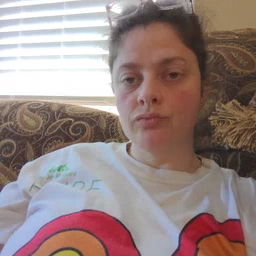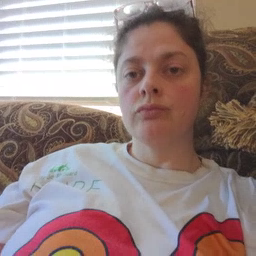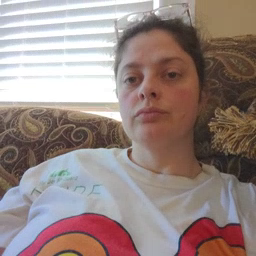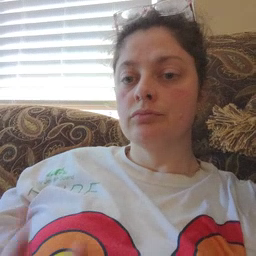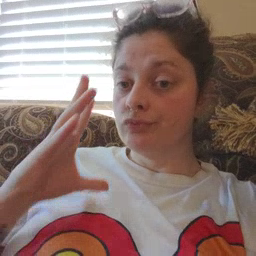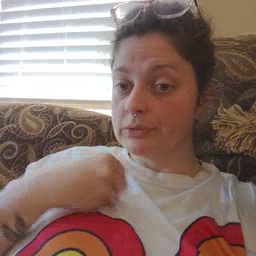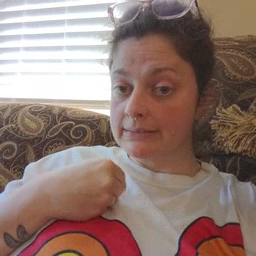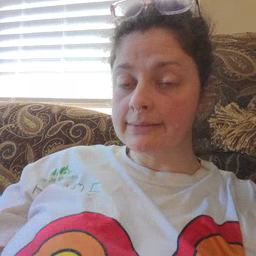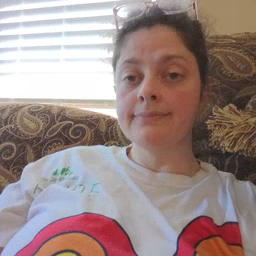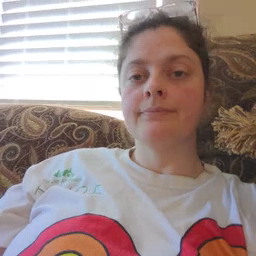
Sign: pretty